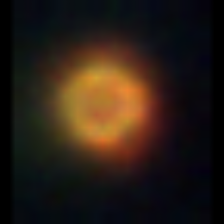
Taxon: NanoPlankton
Group: Other